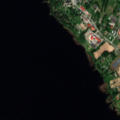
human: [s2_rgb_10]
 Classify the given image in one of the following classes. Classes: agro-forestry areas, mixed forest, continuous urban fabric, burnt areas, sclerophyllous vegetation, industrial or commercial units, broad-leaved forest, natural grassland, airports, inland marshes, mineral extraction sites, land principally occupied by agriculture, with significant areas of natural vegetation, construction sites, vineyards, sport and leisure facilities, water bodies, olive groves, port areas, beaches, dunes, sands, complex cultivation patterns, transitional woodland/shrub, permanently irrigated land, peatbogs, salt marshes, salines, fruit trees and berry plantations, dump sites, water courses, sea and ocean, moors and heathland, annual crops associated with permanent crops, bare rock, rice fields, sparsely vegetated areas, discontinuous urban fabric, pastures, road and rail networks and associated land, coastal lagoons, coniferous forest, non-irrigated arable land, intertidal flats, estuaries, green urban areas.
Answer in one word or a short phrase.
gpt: discontinuous urban fabric, non-irrigated arable land, water bodies